Aerial crown-view tile of a tropical tree (Barro Colorado Island, Panama), acquired 20240611:
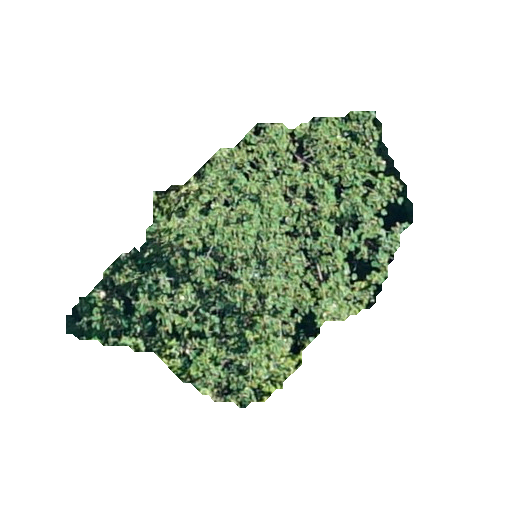
Species: Ochroma pyramidale
GBIF accepted scientific name: Ochroma pyramidale
Crown area: 93.0 m²